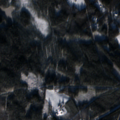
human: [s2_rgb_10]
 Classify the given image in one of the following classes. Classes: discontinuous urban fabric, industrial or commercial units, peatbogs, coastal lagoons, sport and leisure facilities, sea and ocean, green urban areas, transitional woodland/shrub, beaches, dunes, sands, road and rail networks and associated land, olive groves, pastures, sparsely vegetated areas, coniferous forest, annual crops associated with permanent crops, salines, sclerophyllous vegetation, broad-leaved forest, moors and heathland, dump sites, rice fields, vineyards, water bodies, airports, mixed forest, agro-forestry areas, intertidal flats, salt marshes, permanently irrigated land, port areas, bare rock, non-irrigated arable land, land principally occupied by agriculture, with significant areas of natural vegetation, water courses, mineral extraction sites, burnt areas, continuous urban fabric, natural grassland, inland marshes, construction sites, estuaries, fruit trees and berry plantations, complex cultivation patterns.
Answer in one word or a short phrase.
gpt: broad-leaved forest, coniferous forest, mixed forest